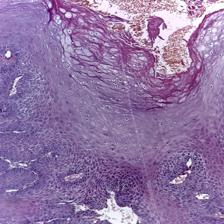
Diagnosis: OSCC